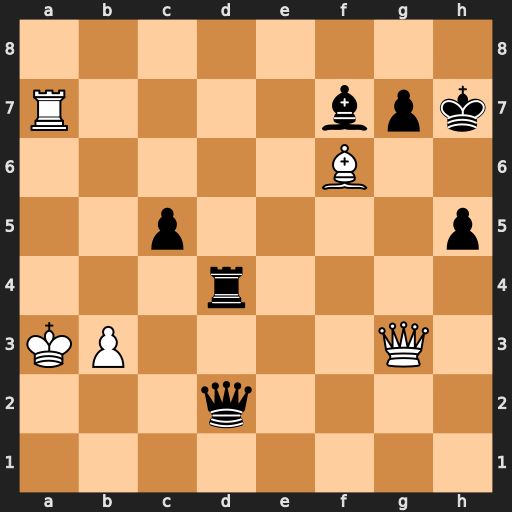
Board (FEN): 8/R4bpk/5B2/2p4p/3r4/KP4Q1/3q4/8
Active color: w
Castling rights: -
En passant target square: -
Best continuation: Qxg7#